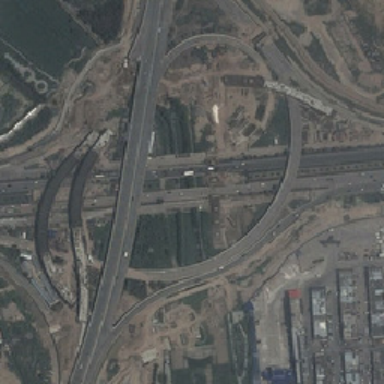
Some buildings are close to a complex viaduct with some vehicles inside .